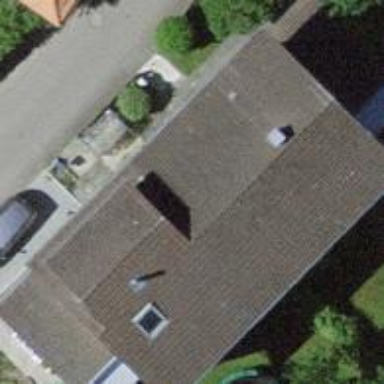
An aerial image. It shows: Terrace-style building with gabled roof.